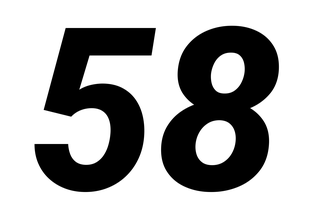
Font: Roboto-Italic_ExtraBold_Italic